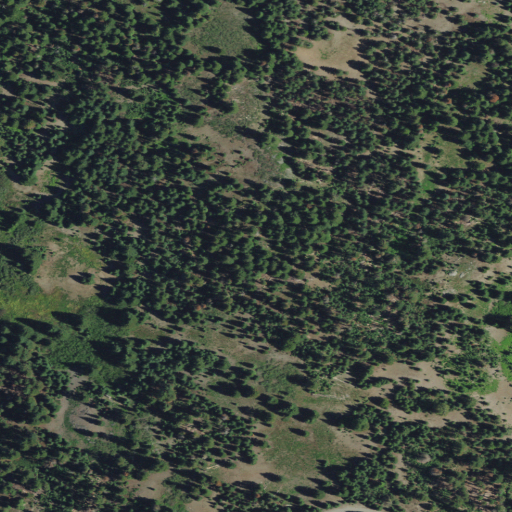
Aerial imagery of plain(s) in California named Miller Glade containing evergreen forest, woody wetlands, medium intensity development, and open development